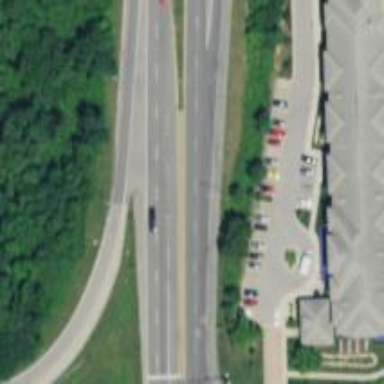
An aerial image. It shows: Primary highway.